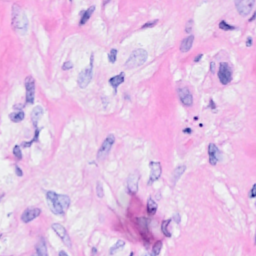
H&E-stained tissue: Breast